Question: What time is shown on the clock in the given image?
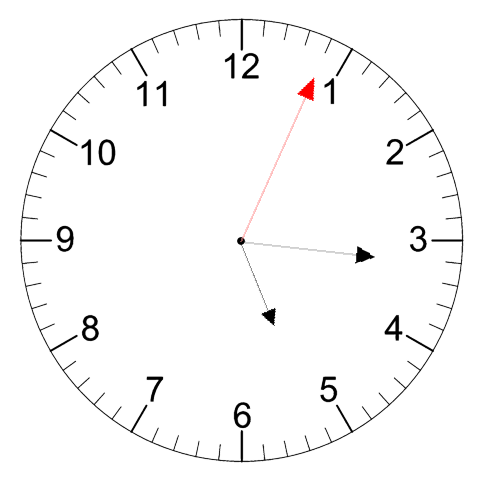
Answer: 05:16:04